Aerial crown-view tile of a tropical tree (Barro Colorado Island, Panama), acquired 20241014:
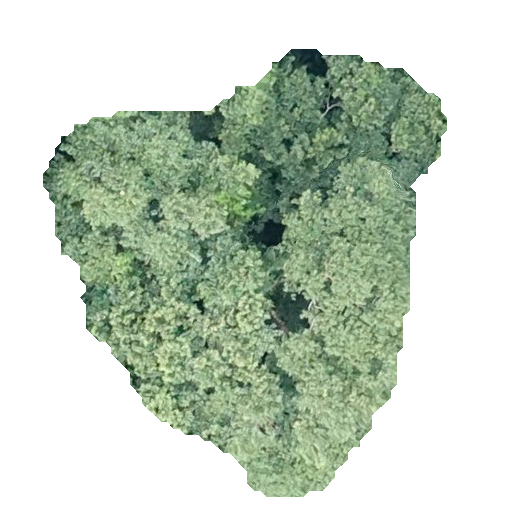
Species: Luehea seemannii
GBIF accepted scientific name: Luehea seemannii
Crown area: 183.064 m²